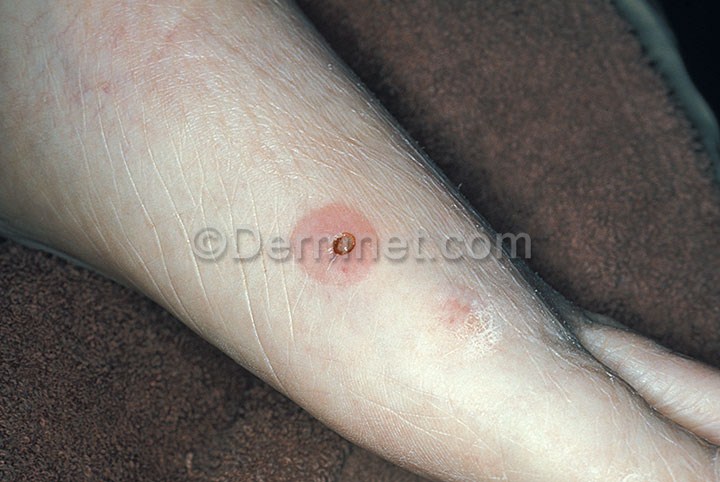
Disease: Seborrheic Keratoses and other Benign Tumors